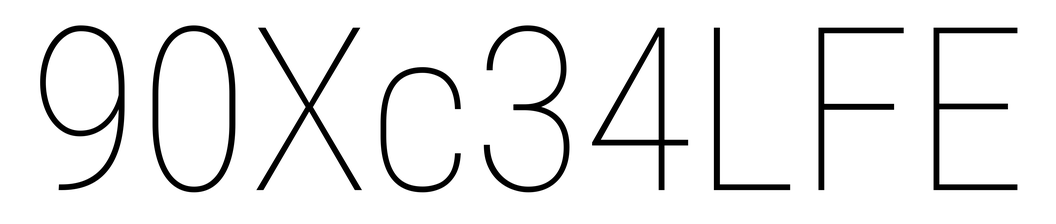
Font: Roboto_Condensed_Thin